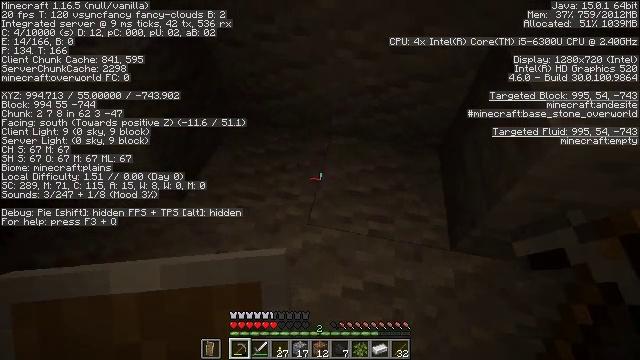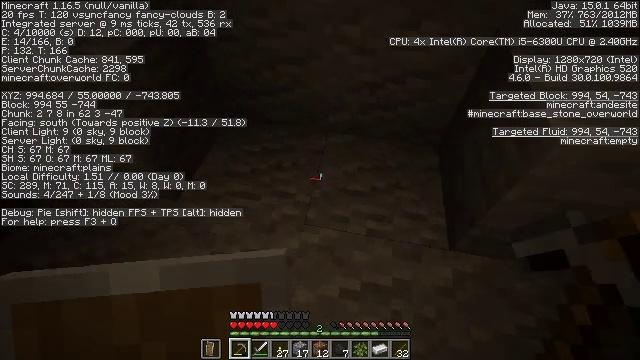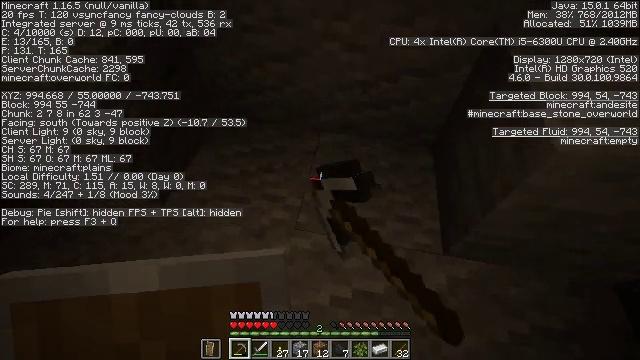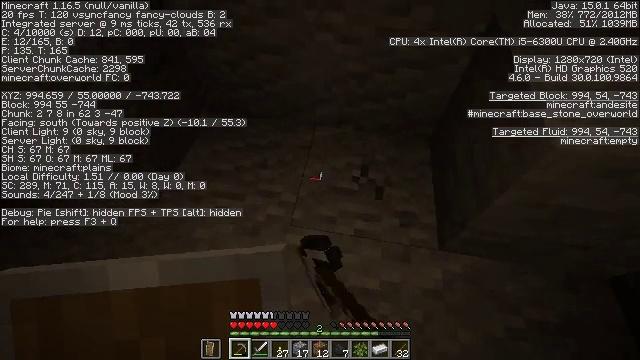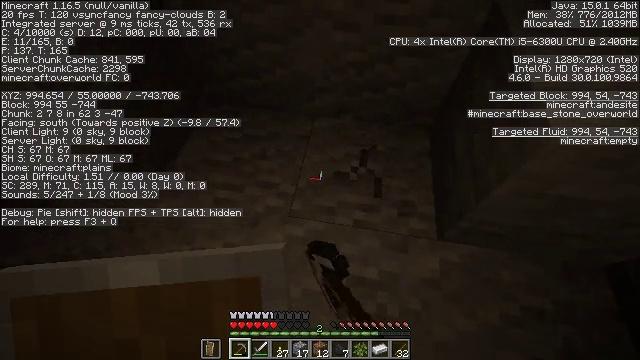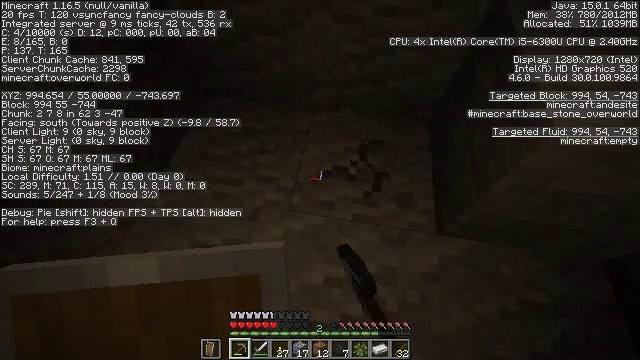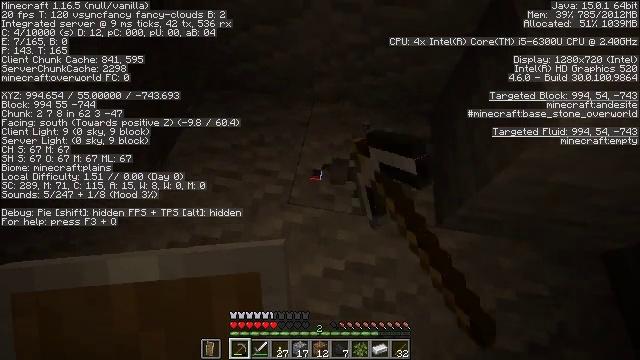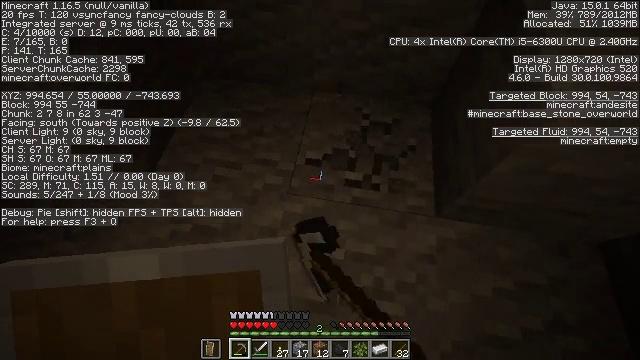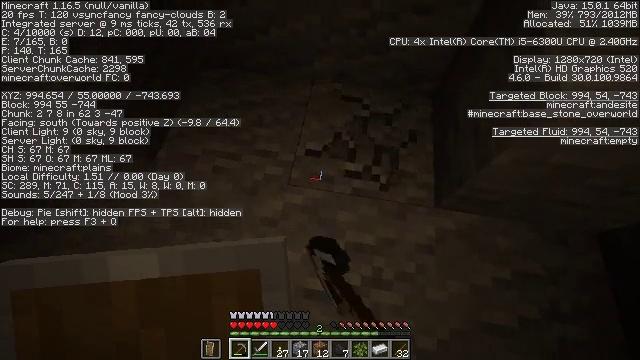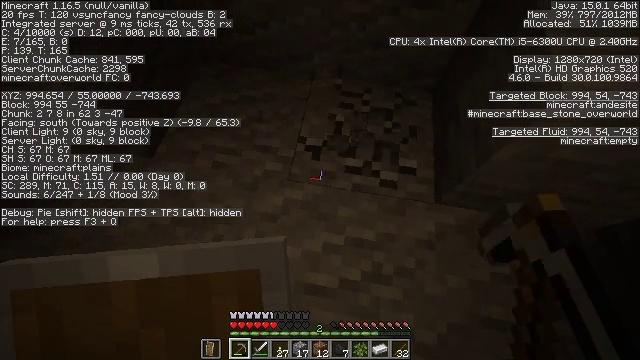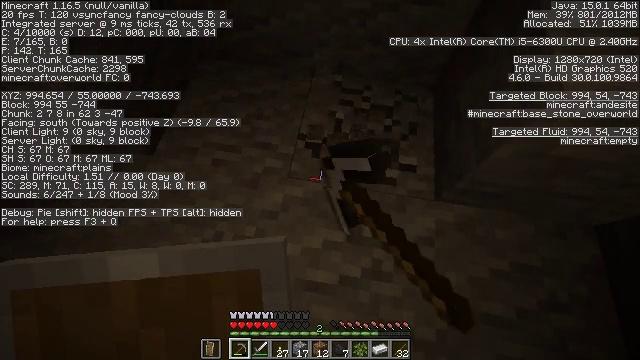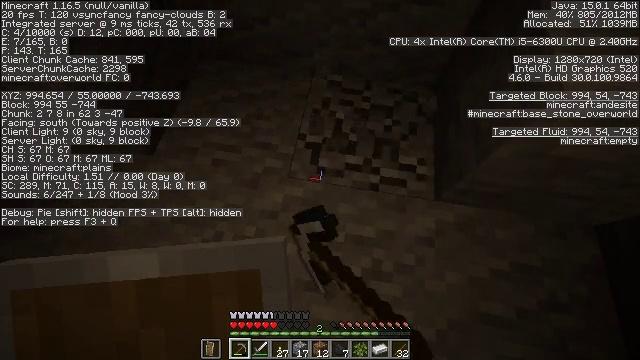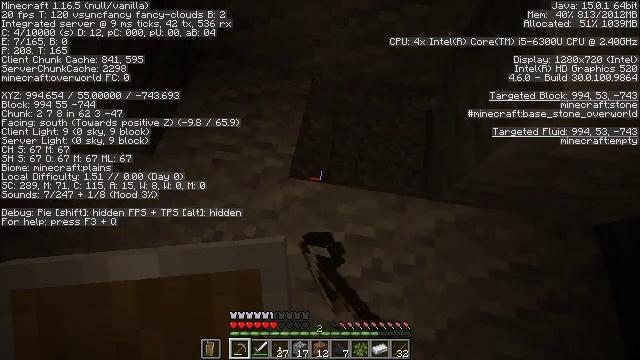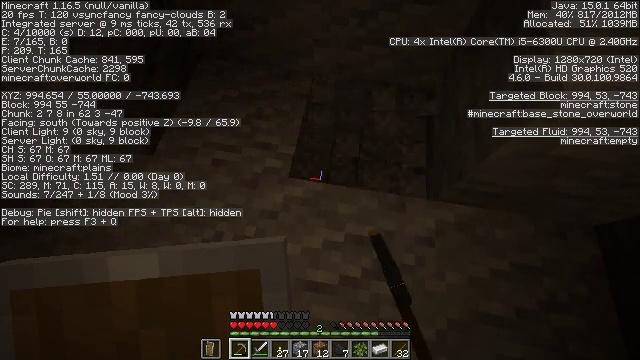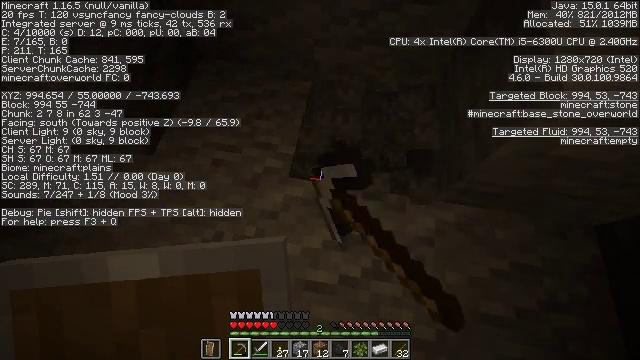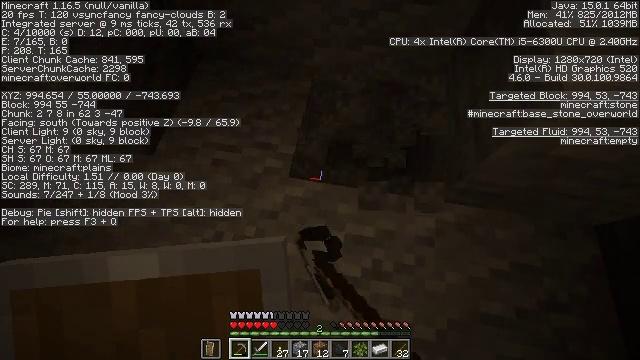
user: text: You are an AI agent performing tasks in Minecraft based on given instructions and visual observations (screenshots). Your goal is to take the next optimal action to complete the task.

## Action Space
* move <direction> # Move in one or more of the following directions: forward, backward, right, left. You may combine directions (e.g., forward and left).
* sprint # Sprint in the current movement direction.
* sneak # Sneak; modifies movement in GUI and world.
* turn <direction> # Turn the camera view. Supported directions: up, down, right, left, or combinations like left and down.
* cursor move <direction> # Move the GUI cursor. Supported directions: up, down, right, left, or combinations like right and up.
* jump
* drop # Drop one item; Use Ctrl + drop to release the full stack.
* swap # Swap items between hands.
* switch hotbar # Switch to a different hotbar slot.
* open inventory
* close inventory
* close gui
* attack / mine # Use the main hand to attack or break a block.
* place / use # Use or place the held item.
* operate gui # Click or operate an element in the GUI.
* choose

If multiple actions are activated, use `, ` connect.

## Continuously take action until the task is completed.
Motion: motion action
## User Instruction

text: Gather andesite blocks.
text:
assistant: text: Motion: attack / mine
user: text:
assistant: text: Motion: turn down, attack / mine
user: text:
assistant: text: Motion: turn down, attack / mine
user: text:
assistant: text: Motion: turn down, attack / mine
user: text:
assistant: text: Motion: turn down, attack / mine
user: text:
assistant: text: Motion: turn down, attack / mine
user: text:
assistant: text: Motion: turn down, attack / mine
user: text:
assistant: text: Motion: turn down, attack / mine
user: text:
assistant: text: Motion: attack / mine
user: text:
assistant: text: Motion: attack / mine
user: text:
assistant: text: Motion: attack / mine
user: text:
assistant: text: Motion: attack / mine
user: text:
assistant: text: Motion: attack / mine
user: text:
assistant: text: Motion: attack / mine
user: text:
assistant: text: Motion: attack / mine
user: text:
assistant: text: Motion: attack / mine
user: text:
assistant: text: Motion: attack / mine
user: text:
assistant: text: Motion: attack / mine
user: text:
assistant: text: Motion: attack / mine
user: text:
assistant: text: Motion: attack / mine
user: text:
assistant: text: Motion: turn down, attack / mine
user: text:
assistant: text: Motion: turn down, attack / mine
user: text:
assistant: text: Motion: turn down, attack / mine
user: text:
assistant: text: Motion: attack / mine
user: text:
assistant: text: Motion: attack / mine
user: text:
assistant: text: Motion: attack / mine
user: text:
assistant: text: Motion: attack / mine
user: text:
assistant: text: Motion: attack / mine
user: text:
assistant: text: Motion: attack / mine
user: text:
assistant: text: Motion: attack / mine